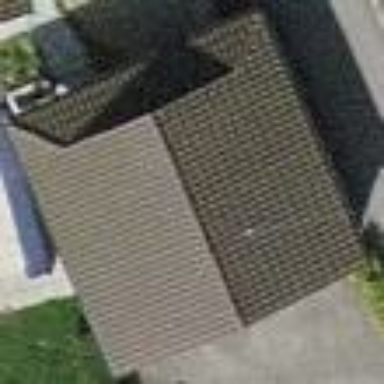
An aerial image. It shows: Garage.